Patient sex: M
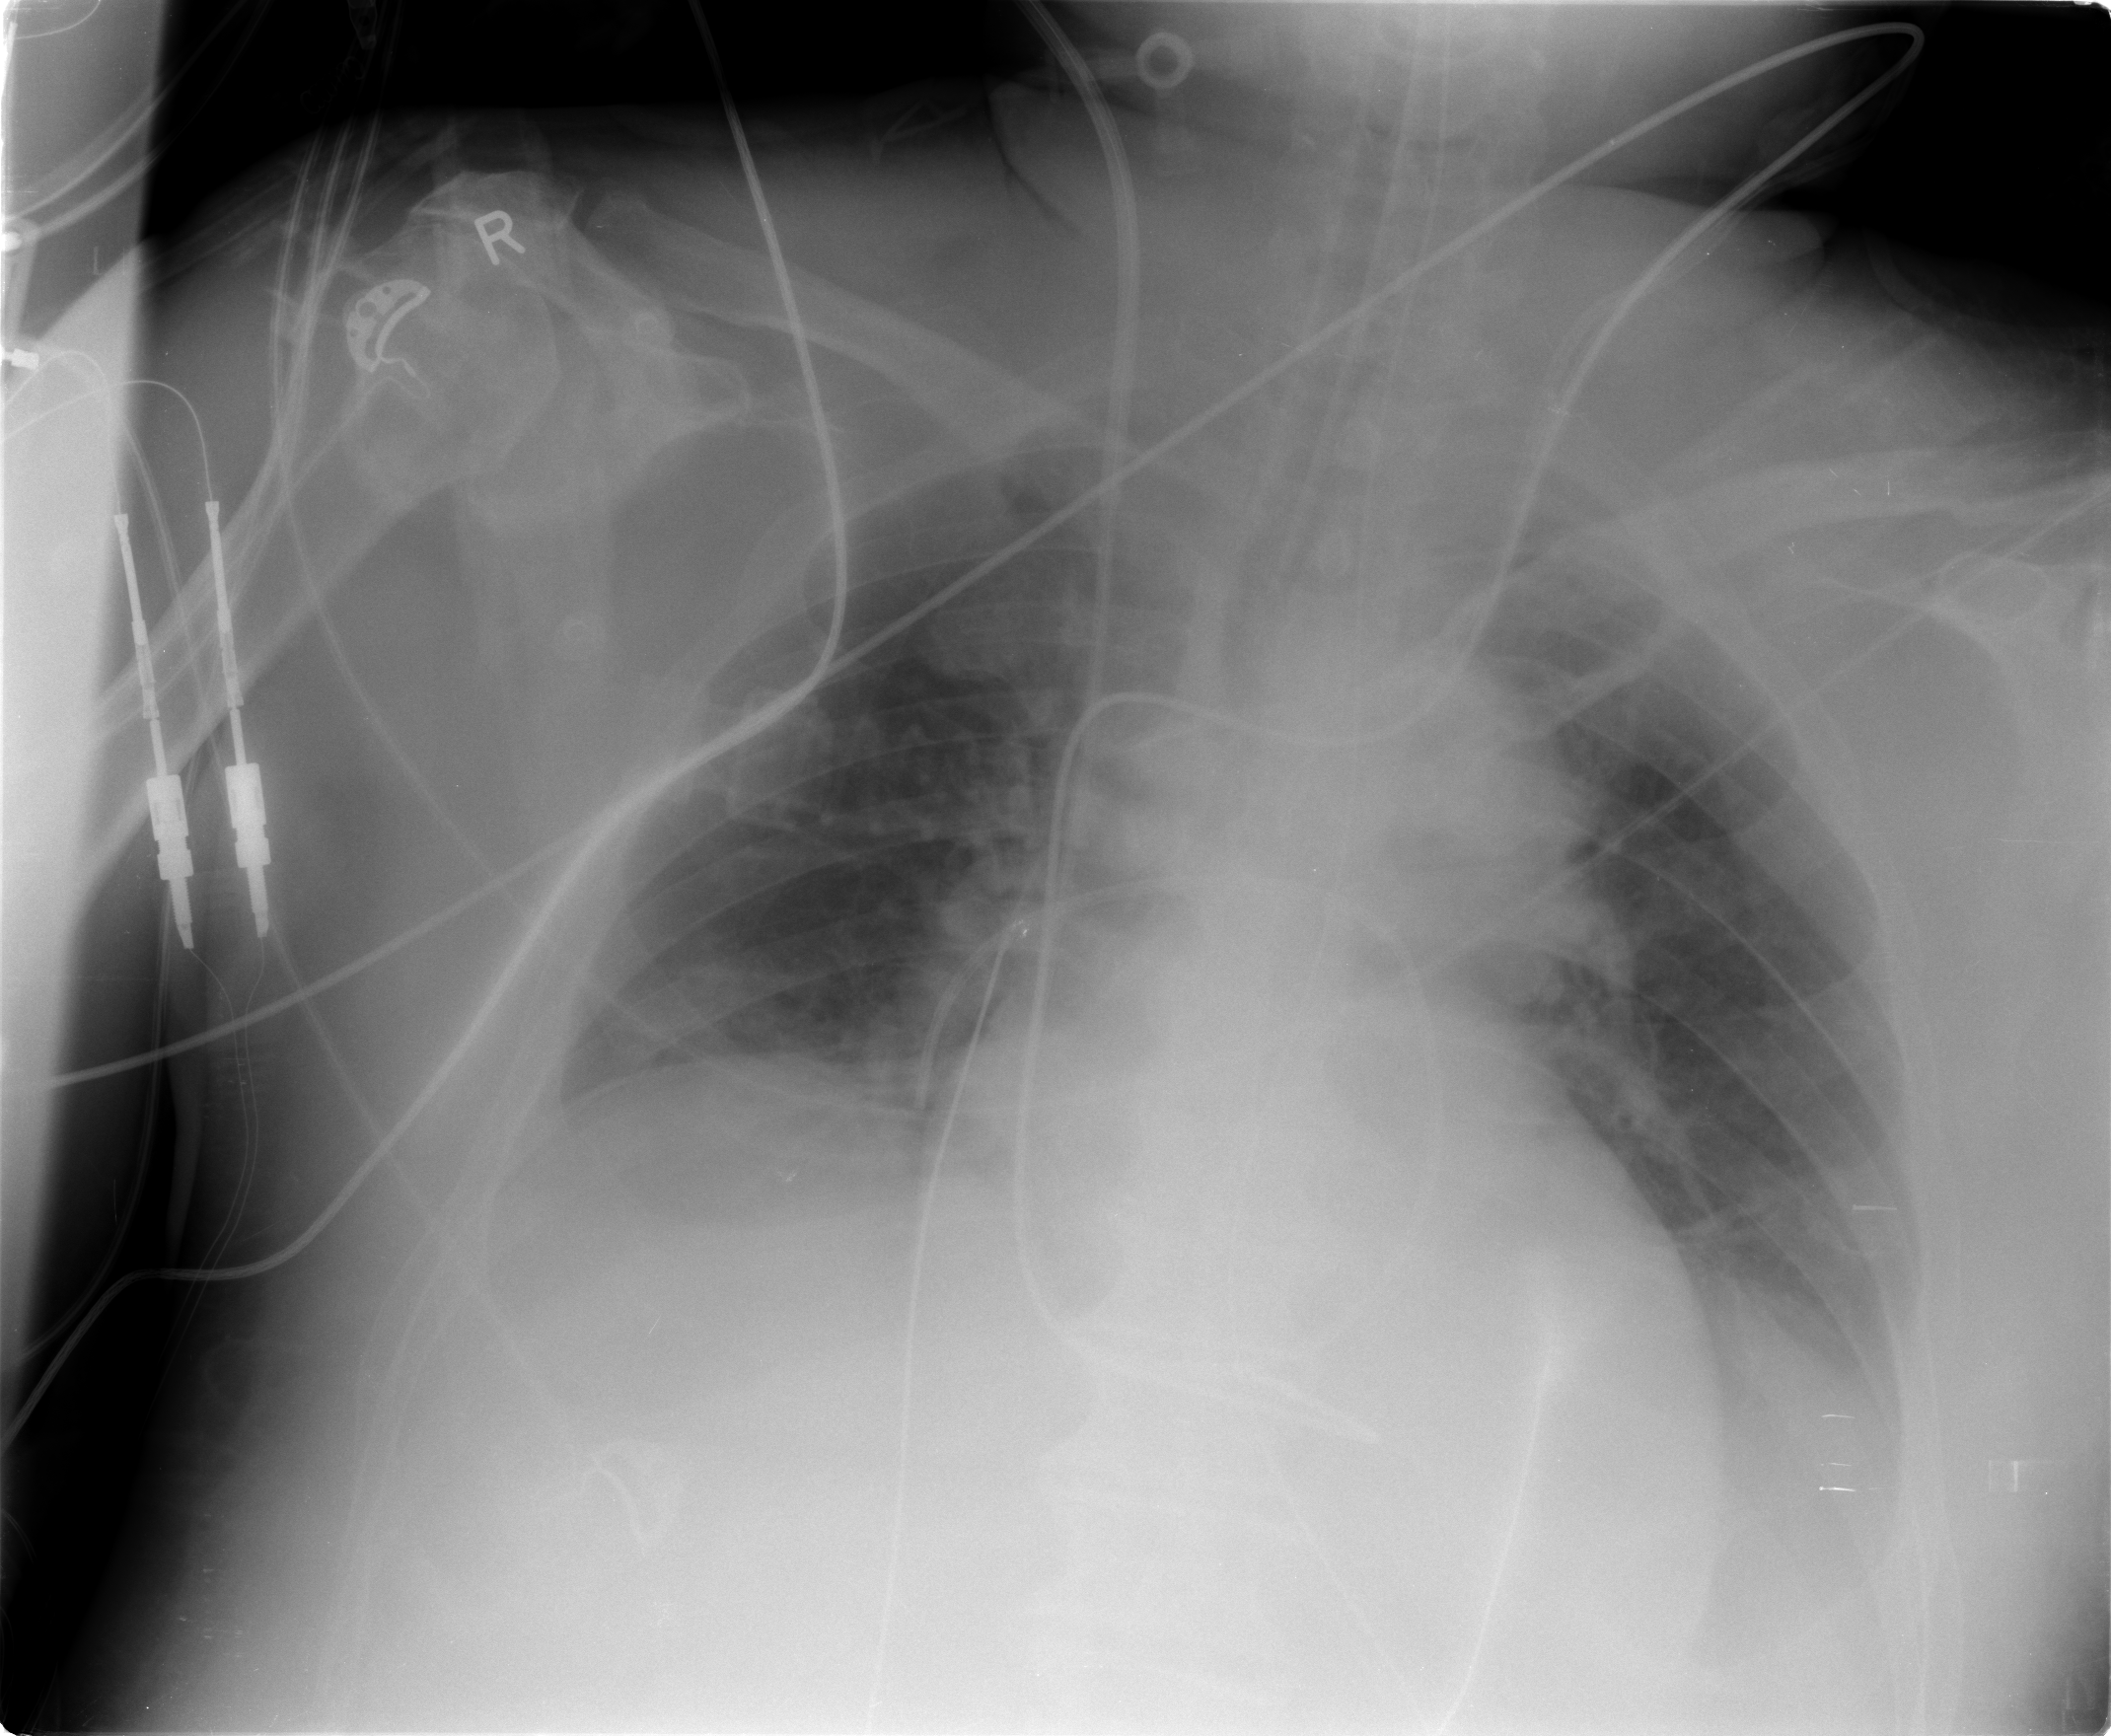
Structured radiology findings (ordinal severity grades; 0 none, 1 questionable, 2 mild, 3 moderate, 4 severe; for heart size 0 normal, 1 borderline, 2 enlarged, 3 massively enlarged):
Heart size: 1
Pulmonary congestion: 2
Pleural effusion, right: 2
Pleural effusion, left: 2
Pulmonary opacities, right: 1
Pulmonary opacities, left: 1
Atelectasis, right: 2
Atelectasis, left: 2